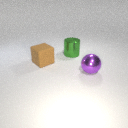
large purple metal sphere in front of large green metal cylinder